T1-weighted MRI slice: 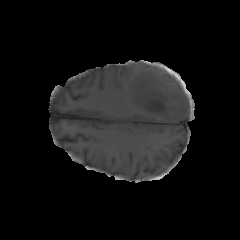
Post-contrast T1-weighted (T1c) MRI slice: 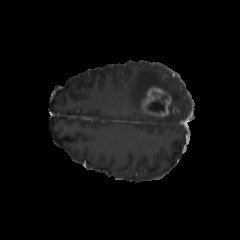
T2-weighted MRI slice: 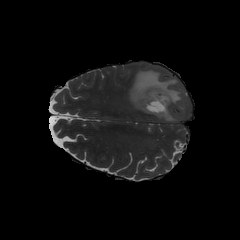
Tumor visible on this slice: yes